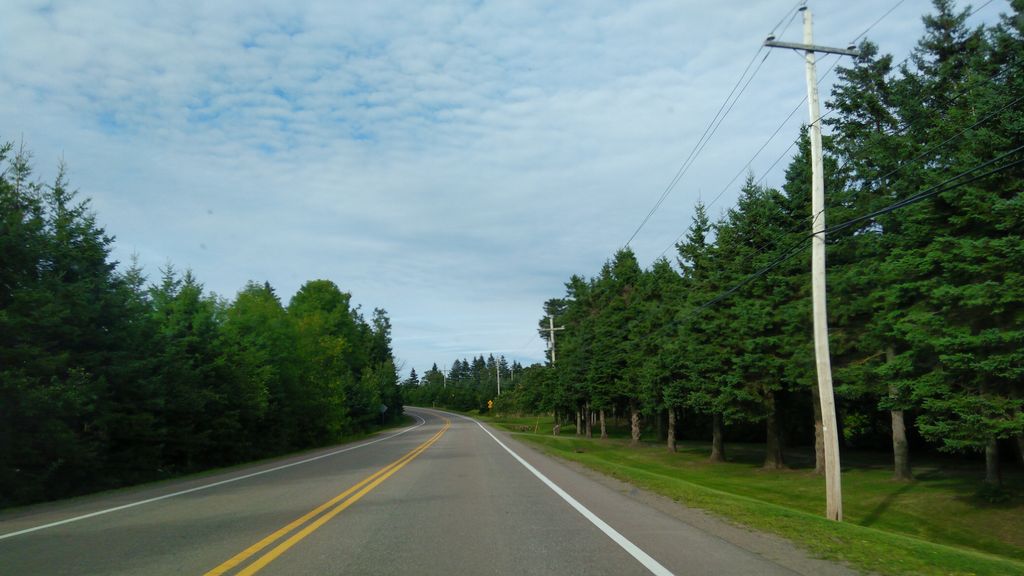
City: charlottetown